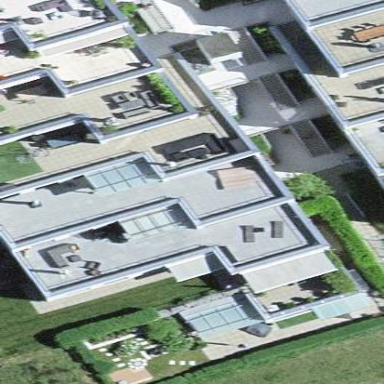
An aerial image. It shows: Residential building.